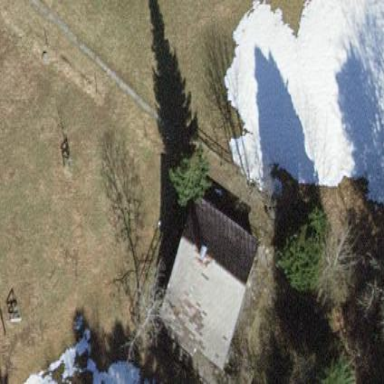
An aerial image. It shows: Simple house.